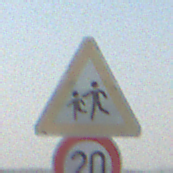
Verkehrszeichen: KinderRechts
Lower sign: Geschwindigkeit20
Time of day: MorningAfternoon
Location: Outdoor (Special)
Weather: Clear
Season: NotSpecified
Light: Natural